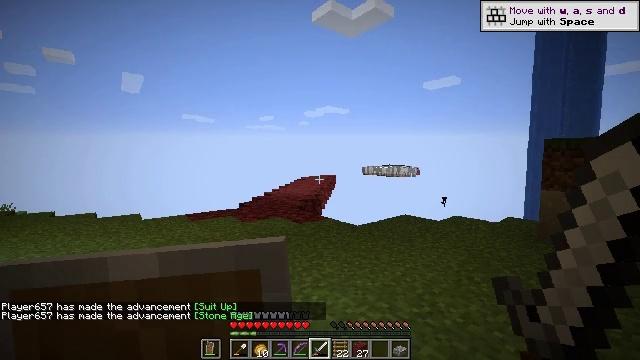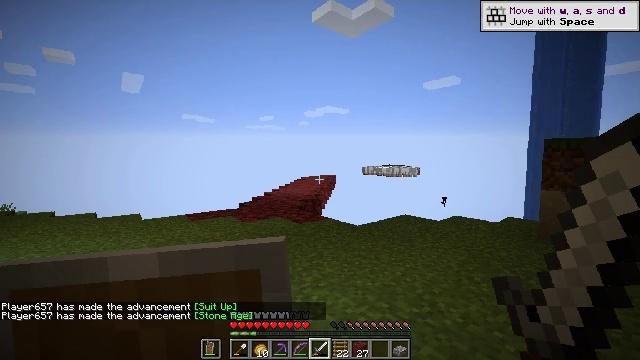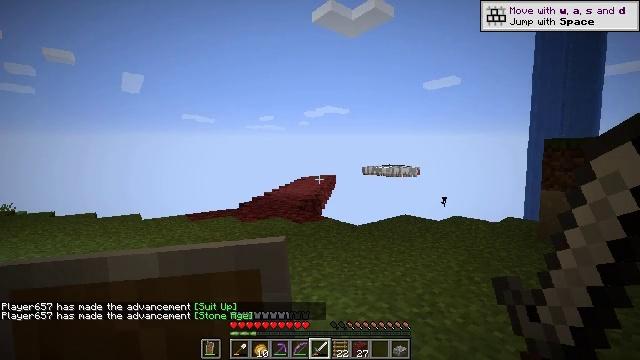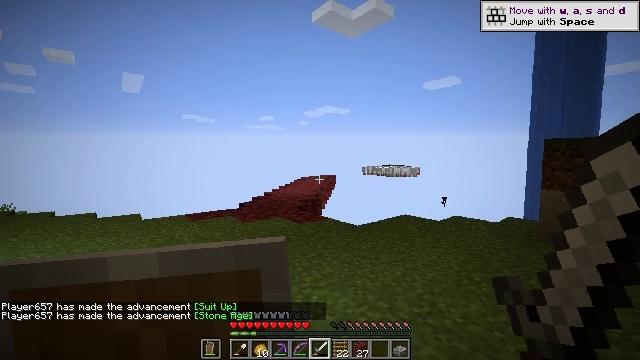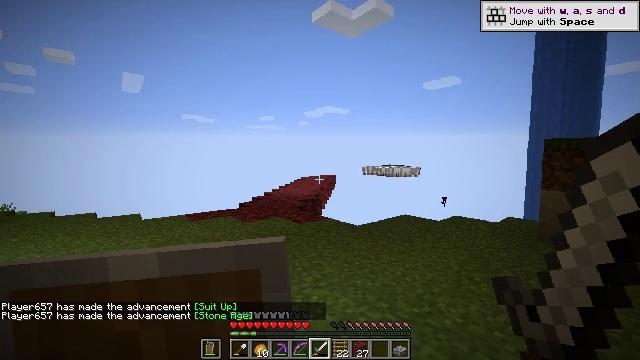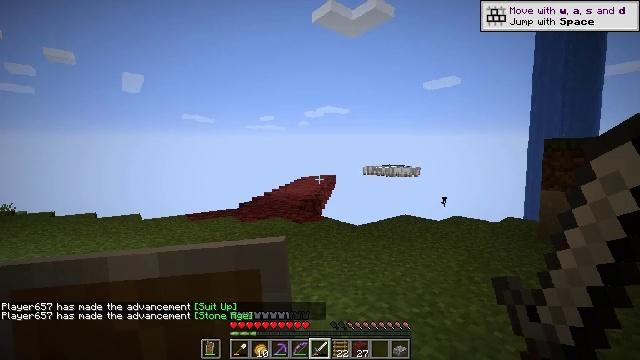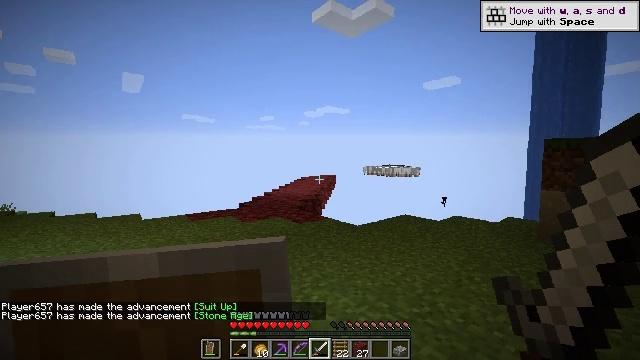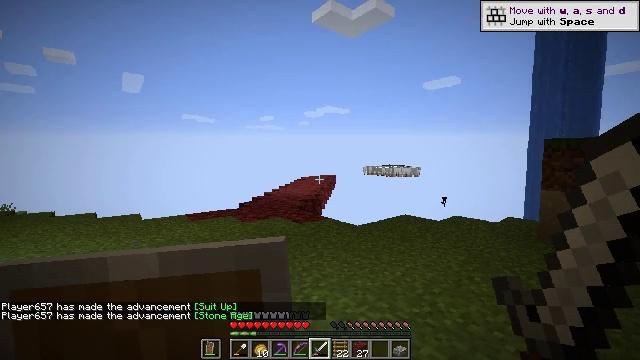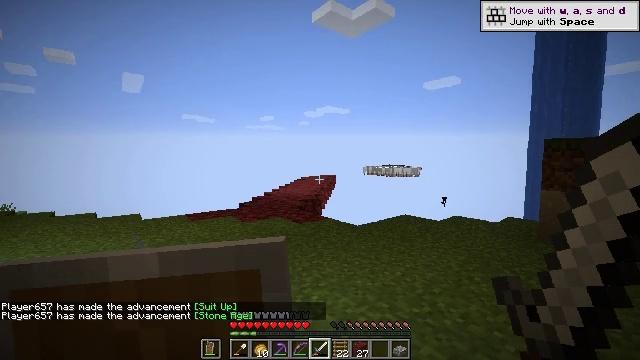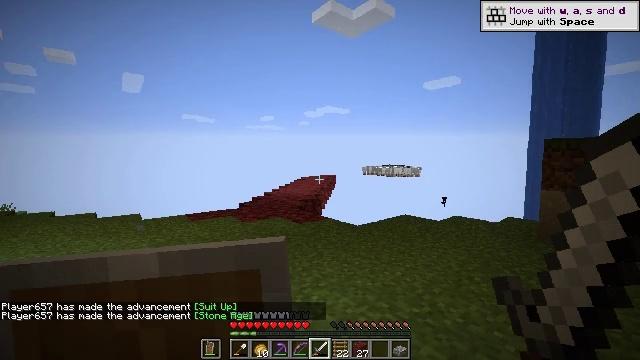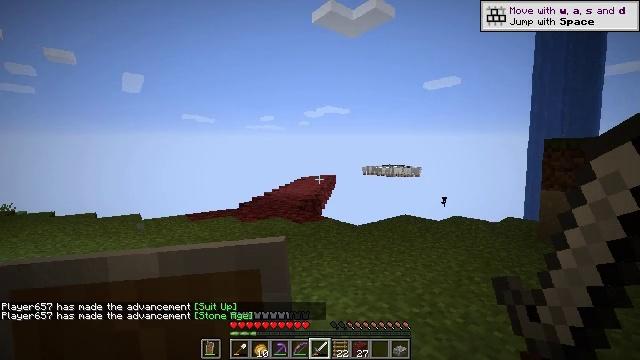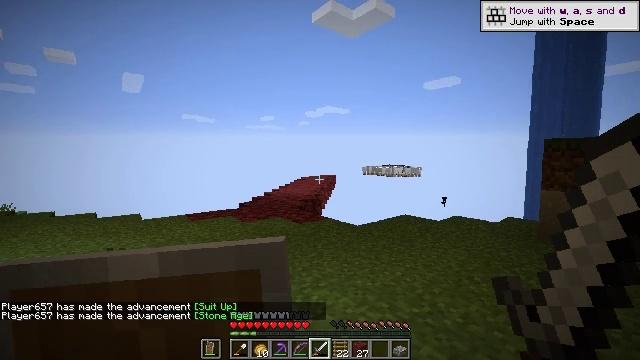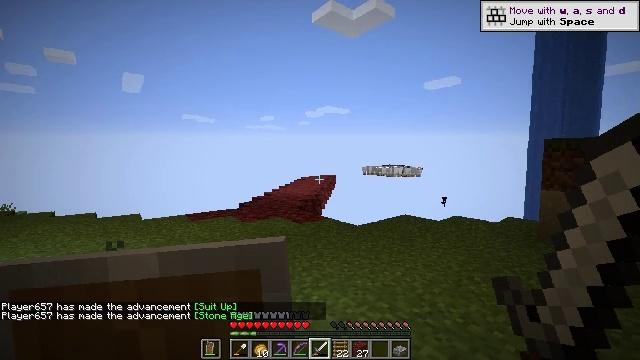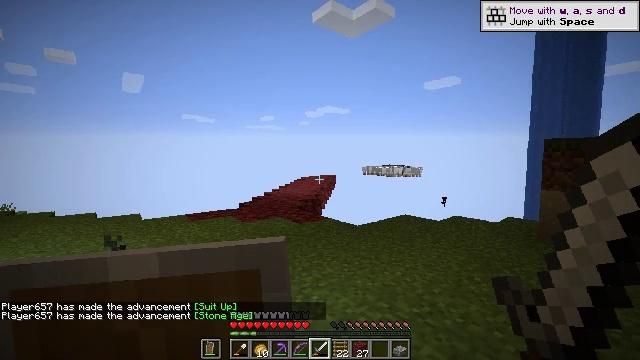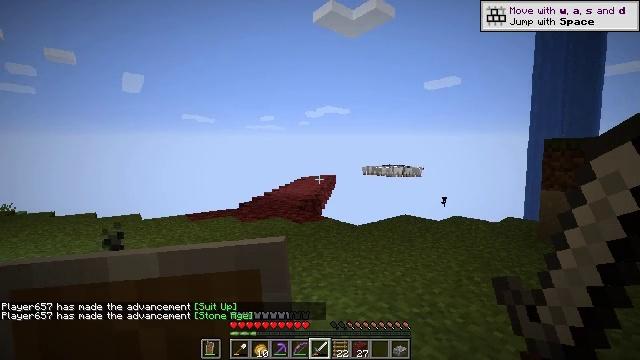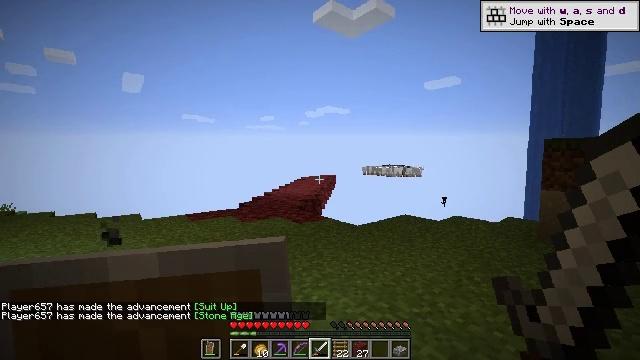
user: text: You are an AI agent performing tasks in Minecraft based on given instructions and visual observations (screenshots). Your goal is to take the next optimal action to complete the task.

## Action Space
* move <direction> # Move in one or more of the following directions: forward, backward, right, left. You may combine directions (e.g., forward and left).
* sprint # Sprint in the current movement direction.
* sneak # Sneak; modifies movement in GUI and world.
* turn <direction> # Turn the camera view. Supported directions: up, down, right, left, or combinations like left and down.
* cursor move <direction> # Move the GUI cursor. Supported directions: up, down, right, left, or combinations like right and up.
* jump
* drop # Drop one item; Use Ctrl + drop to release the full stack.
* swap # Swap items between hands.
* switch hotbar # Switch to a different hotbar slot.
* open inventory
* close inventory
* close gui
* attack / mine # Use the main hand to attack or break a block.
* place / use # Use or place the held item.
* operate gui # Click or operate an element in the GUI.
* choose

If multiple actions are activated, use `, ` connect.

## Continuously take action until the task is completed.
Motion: motion action
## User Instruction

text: Put materials on the crafting table to craft TNT.
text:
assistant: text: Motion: no_op
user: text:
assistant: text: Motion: no_op
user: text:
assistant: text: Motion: no_op
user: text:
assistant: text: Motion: no_op
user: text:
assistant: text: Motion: no_op
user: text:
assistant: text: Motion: no_op
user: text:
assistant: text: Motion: no_op
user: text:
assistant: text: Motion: no_op
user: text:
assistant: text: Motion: no_op
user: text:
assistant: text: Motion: no_op
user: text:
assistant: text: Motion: no_op
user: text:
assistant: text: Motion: no_op
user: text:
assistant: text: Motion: no_op
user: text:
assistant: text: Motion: no_op
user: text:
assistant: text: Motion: no_op
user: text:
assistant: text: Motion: no_op
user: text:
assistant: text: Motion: no_op
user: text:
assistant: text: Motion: no_op
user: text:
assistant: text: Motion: no_op
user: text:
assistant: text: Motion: no_op
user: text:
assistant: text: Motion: no_op
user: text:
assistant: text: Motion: no_op
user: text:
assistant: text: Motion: no_op
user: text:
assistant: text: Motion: no_op
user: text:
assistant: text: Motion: no_op
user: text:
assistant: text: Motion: no_op
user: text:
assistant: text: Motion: no_op
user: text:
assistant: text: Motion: no_op
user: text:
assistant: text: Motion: no_op
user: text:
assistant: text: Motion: no_op